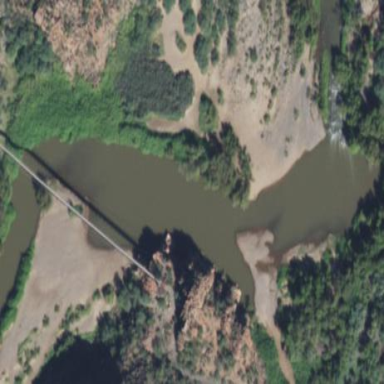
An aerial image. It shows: Historic suspension bridge with man-made structure.